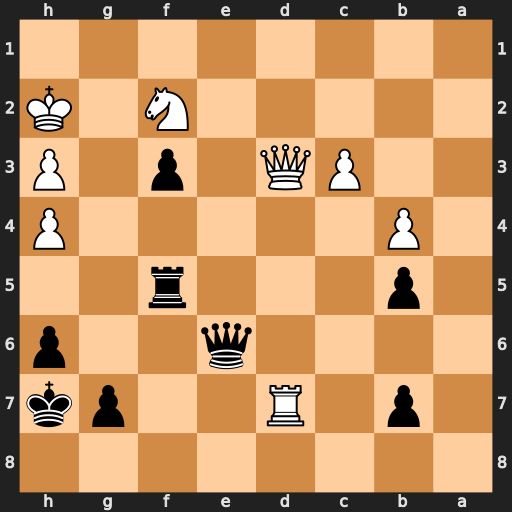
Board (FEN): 8/1p1R2pk/4q2p/1p3r2/1P5P/2PQ1p1P/5N1K/8
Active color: b
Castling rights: -
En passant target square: -
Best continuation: Qe5+ Kg1 Qg3+ Kf1 Qg2+ Ke1 Qg1+ Kd2 Qxf2+